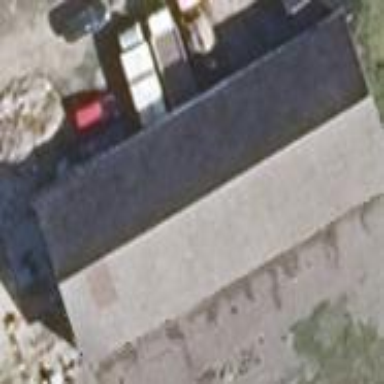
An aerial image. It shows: Gabled building with grey roof oriented along its length.